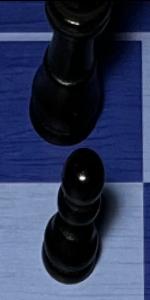
Label: Pawn_Black